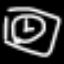
Label: clock